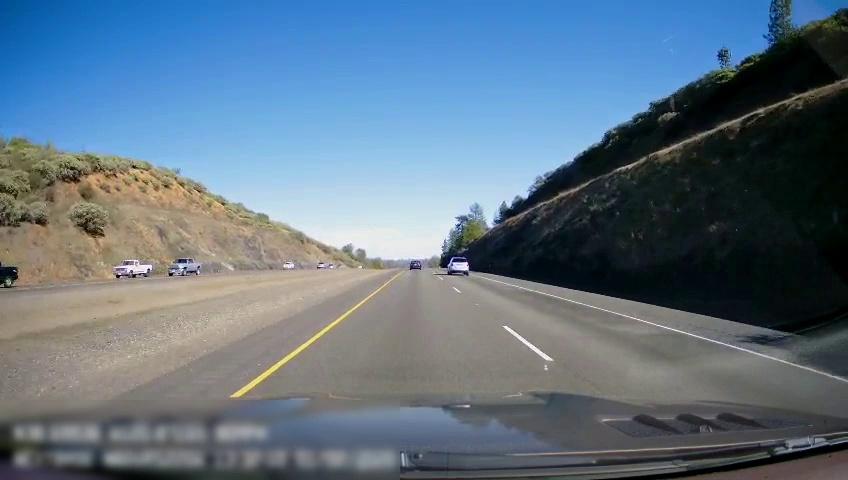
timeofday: Day
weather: Sunny
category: Drivable Space
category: Drivable Space
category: Vehicles | Truck
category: Vehicles | Truck
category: Vehicles | Truck
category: Vehicles | SUV
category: Vehicles | SUV
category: Vehicles | Car
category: Lanes | Current Lane
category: Lanes | Current Lane
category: Lanes | Alternate Lane